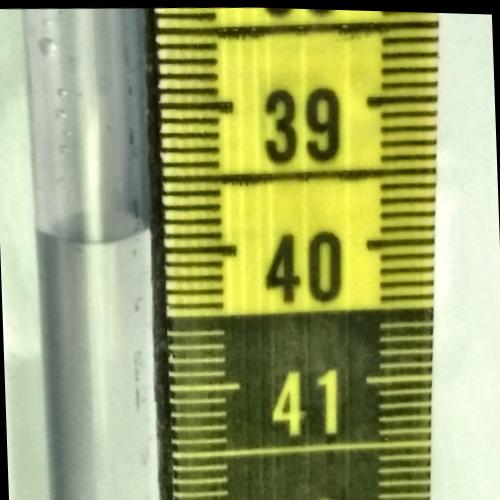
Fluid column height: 39.9 cm